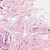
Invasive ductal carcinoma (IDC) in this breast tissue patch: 0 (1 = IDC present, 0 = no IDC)